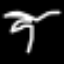
Label: palm tree